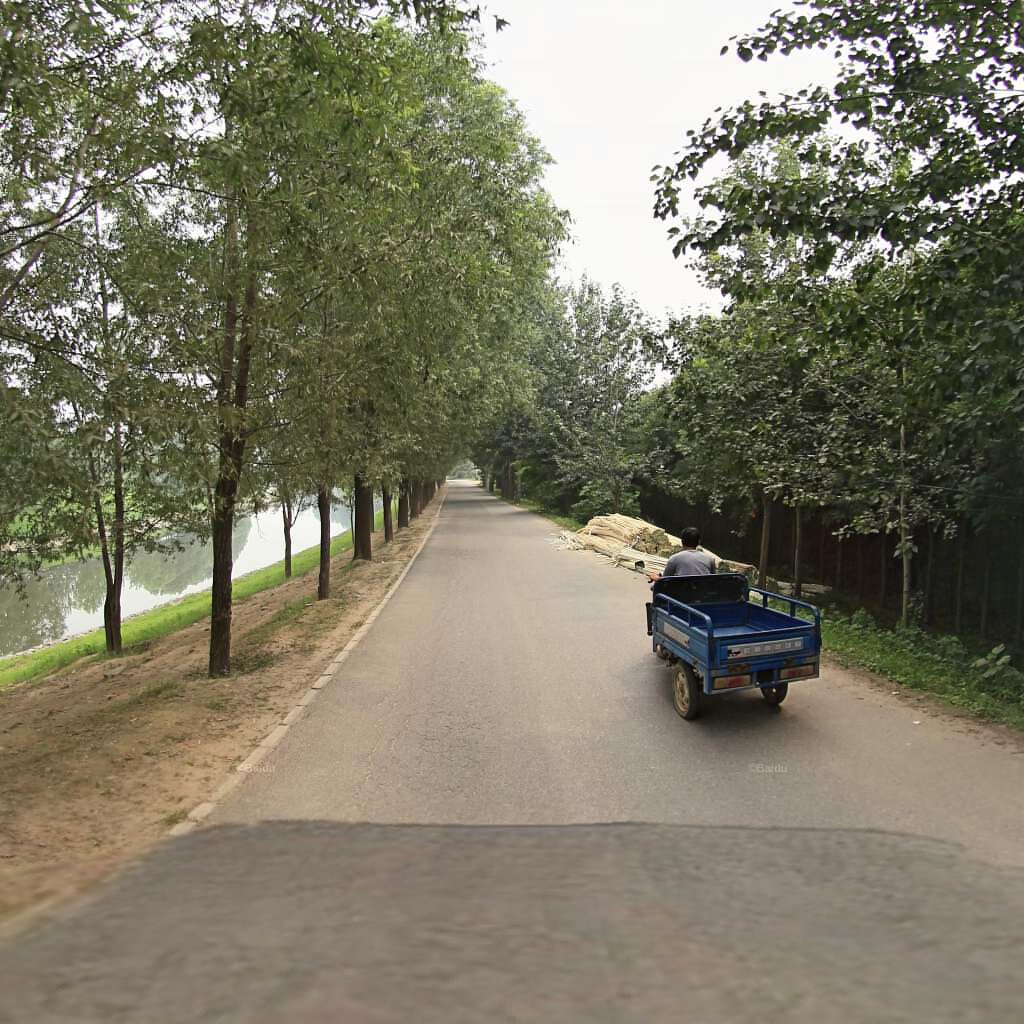
Region: Chaoyang
Road damage annotations: alligator crack